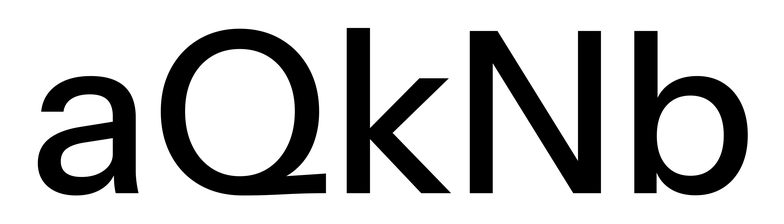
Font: InstrumentSans_Medium